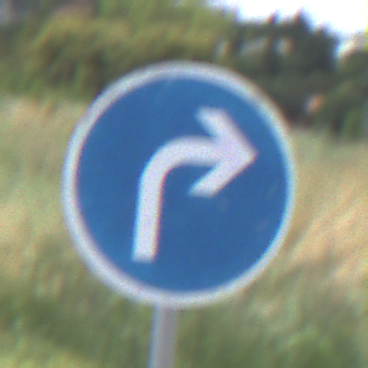
Verkehrszeichen: VorgeschriebeneFahrtrichtungRechts
Umgebung: Outdoor, Nature
Tageszeit: Midday
Wetter: PartlyCloudy
Licht: Natural
Jahreszeit: NotSpecified
Kontrast: HighContrast